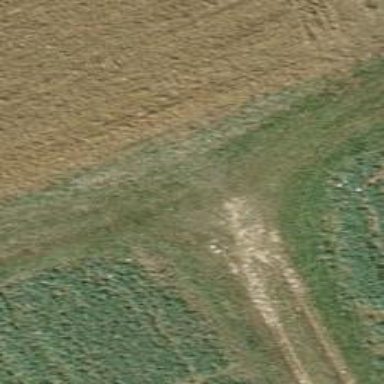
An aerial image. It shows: Track with very rough surface.